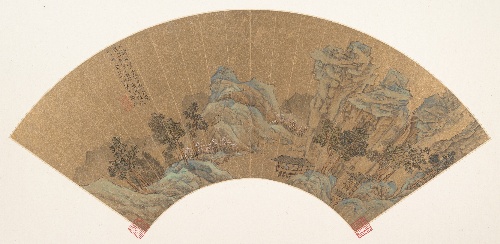
Title: 明   陸治   泉壑桃浪圖     扇面|Brocaded Sea of Peach Blossom Waves
Artist: Lu Zhi
Artist bio: Chinese, 1495–1576
Object type: Folding fan mounted as an album leaf
Classification: Paintings
Medium: Folding fan mounted as an album leaf; ink and color on gold paper
Culture: China
Period: Ming dynasty (1368–1644)
Dimensions: 6 1/2 x 18 3/8 in. (16.5 x 46.7 cm)
Department: Asian Art
Credit line: Bequest of John M. Crawford Jr., 1988
Accession year: 1989
Repository: Metropolitan Museum of Art, New York, NY
Tags: Mountains|Landscapes